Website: walmart
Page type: receipt
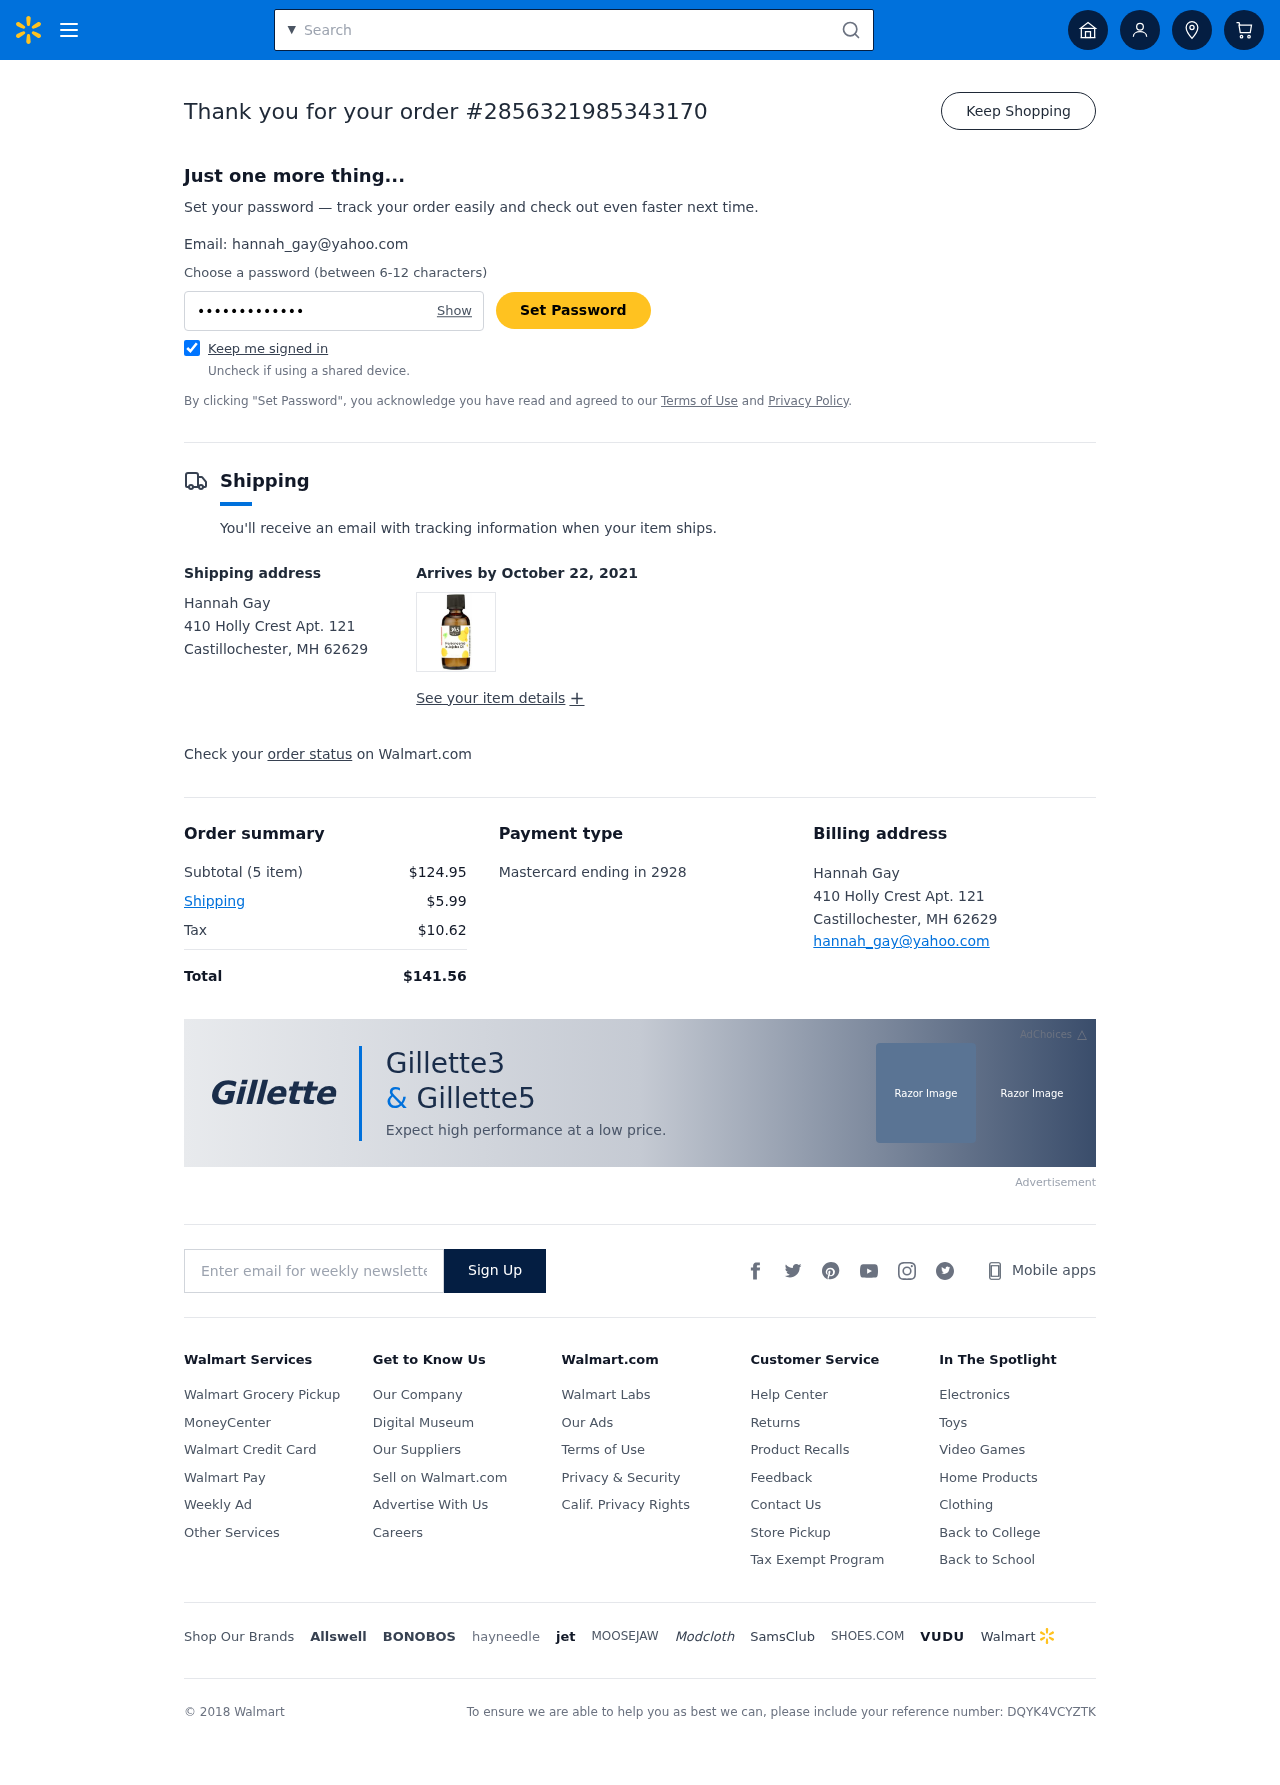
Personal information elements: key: PII_CARD_LAST4
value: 2928
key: PII_CARD_TYPE
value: Mastercard
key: PII_CITY_STATE_ZIP
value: Castillochester, MH 62629
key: PII_EMAIL
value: hannah_gay@yahoo.com
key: PII_FULLNAME
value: Hannah Gay
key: PII_STREET
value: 410 Holly Crest Apt. 121
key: PII_FULLNAME2
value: Hannah Gay
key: PII_CITY
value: Castillochester
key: PII_STATE
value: MH
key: PII_STATE_ABBR
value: MH
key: PII_POSTCODE
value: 62629
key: PII_POSTCODE_FULL
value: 62629
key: PII_CITY_STATE
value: Castillochester, MH
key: PII_POSTCODE_NUMERIC
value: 62629
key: PII_EMAIL2
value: hannah_gay@yahoo.com
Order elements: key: ORDER_ID
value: #2856321985343170
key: ORDER_DELIVERY_DATE
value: October 22, 2021
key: ORDER_NUM_ITEMS
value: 5 item
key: ORDER_SUBTOTAL
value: $124.95
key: ORDER_SHIPPING_COST
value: $5.99
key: ORDER_TAX
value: $10.62
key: ORDER_TOTAL
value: $141.56
Search elements: key: HEADER_SEARCH
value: Search